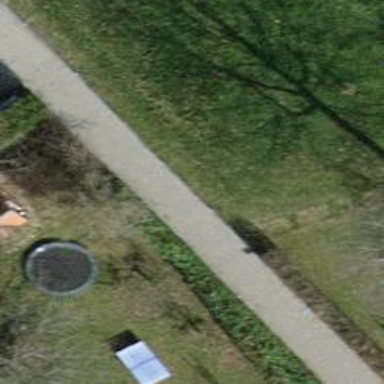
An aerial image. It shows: Footway surfaced with paving stones.